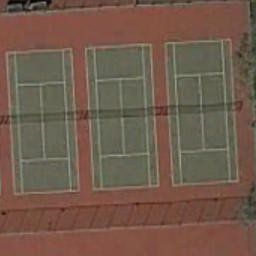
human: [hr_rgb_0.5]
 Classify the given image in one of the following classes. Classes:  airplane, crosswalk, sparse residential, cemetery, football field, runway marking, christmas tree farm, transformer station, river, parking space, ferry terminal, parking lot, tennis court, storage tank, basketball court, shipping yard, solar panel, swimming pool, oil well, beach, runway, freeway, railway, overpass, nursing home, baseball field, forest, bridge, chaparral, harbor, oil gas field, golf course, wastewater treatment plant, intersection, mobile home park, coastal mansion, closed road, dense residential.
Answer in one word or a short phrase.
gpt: tennis court